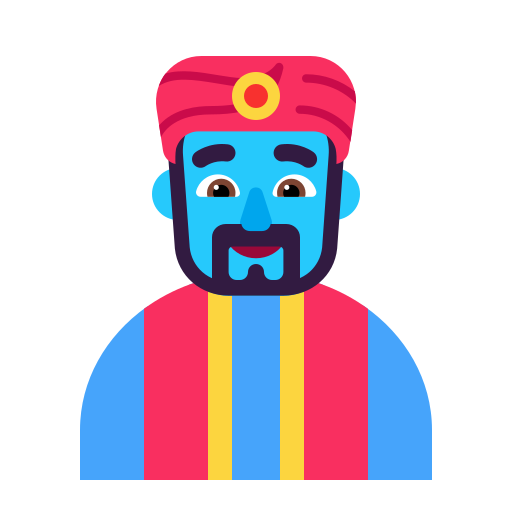
man genie flat